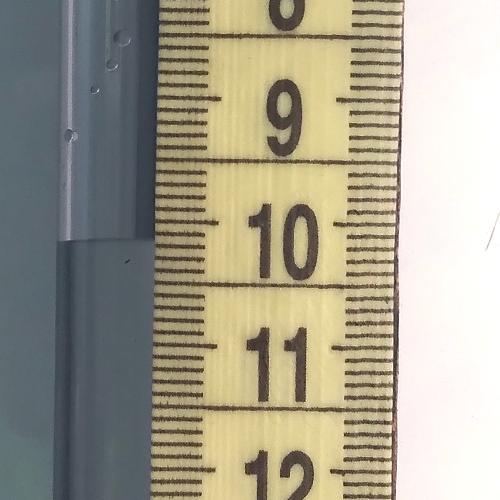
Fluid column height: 10.2 cm